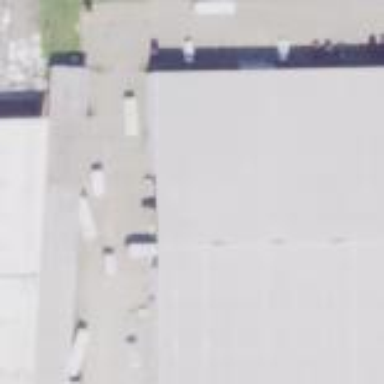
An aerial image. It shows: Commercial building.